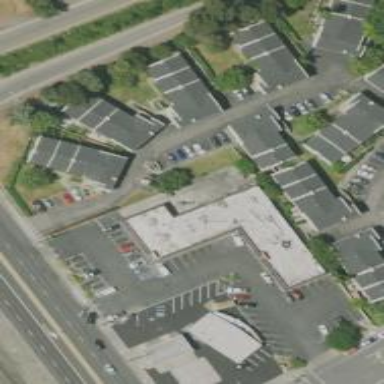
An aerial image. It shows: Convenience shop.